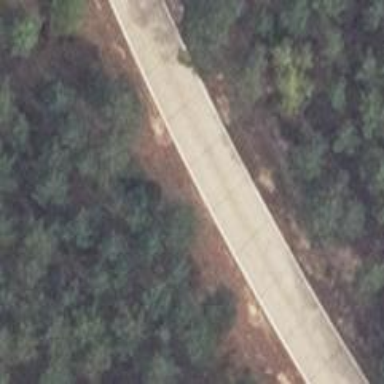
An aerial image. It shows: Tertiary road with asphalt surface.